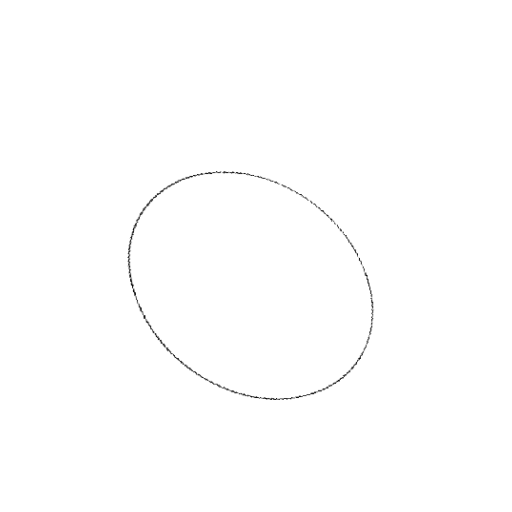
Crossing number: 0